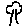
Label: tree